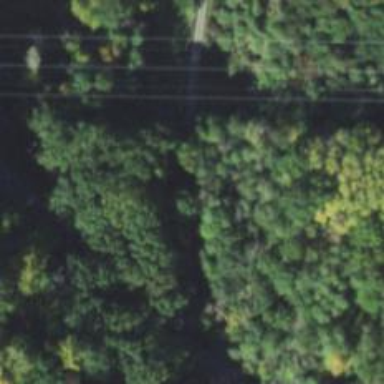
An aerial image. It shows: Abandoned light rail railway.